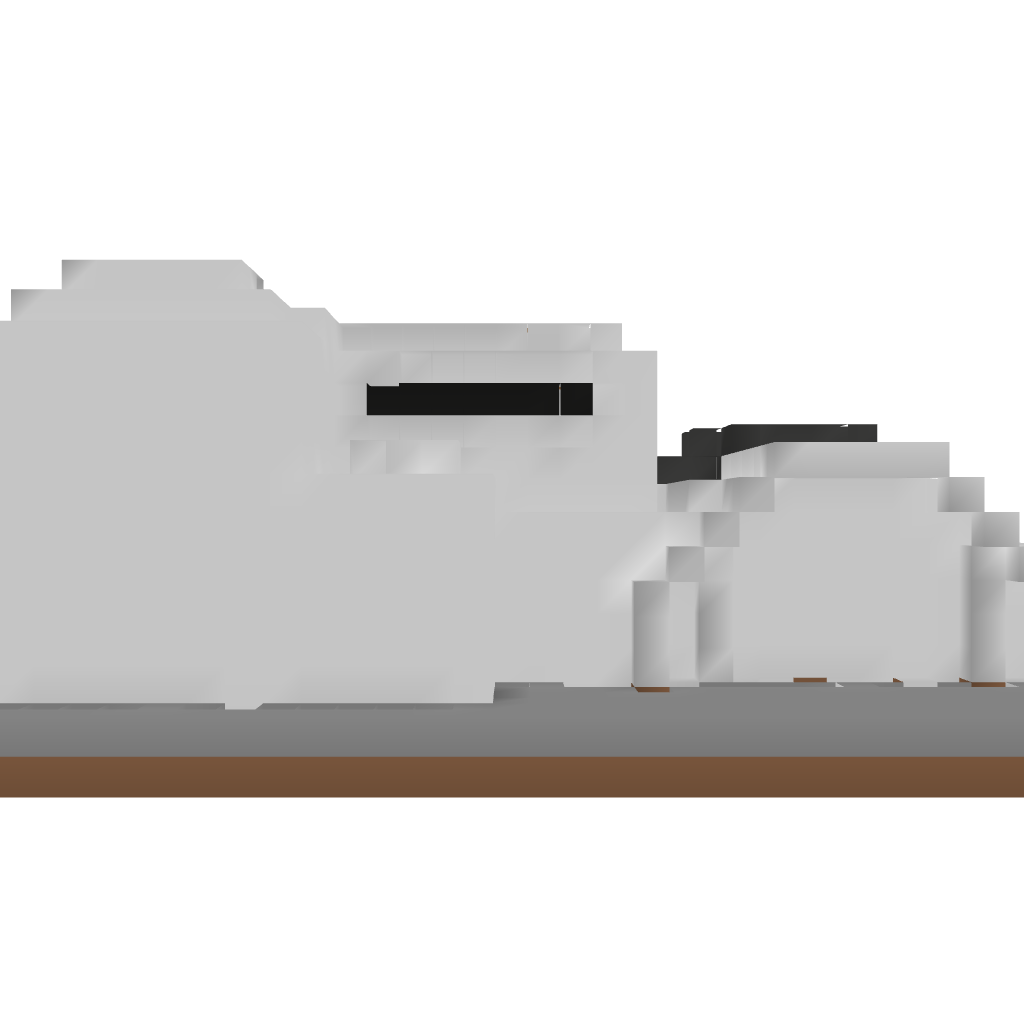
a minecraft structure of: Modern/Futurist Army Base